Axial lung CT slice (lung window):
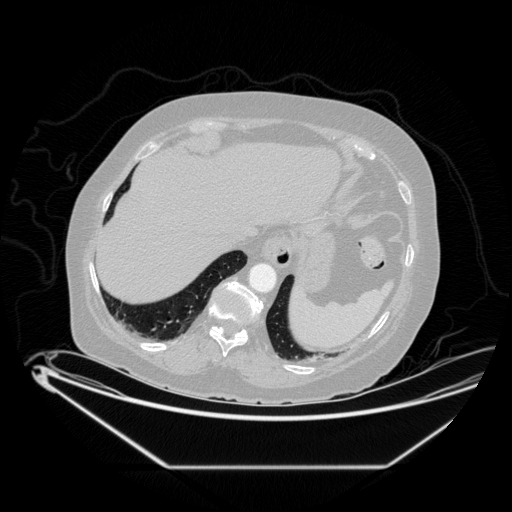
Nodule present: no